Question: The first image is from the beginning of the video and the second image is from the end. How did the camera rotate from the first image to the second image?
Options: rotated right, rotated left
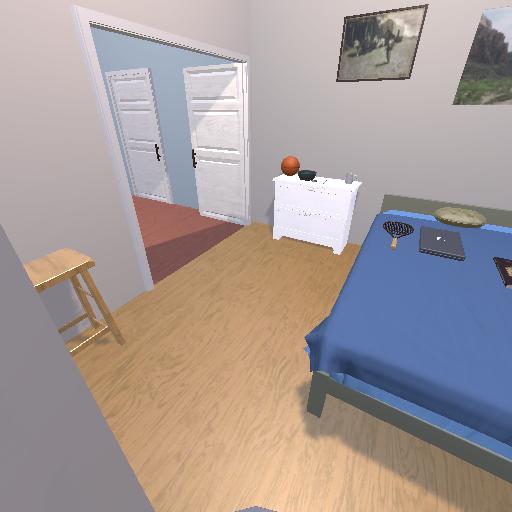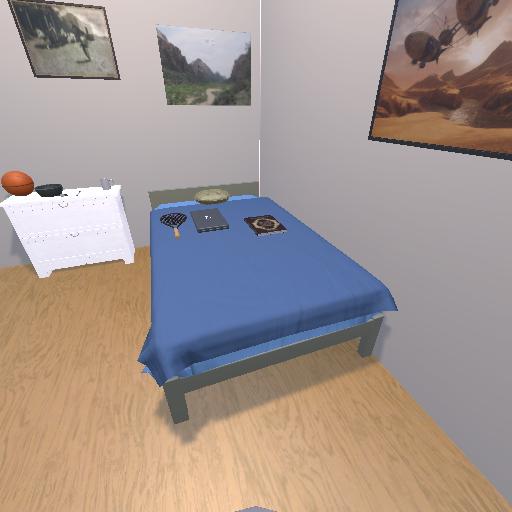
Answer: rotated right